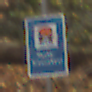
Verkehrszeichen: Wasserschutzgebiet
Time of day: MorningAfternoon
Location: Outdoor (Nature)
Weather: Overcast
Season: Autumn
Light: Natural